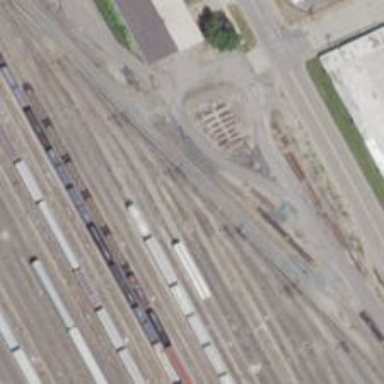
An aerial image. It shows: Railway yard.